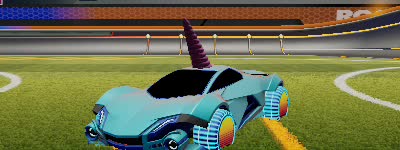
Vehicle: werewolf